Question: I have a four UITableView cell one after another. On iOS 10.3 the first cell is right after the status bar but in iOS 11 there is some space between the status bar and the first cell.

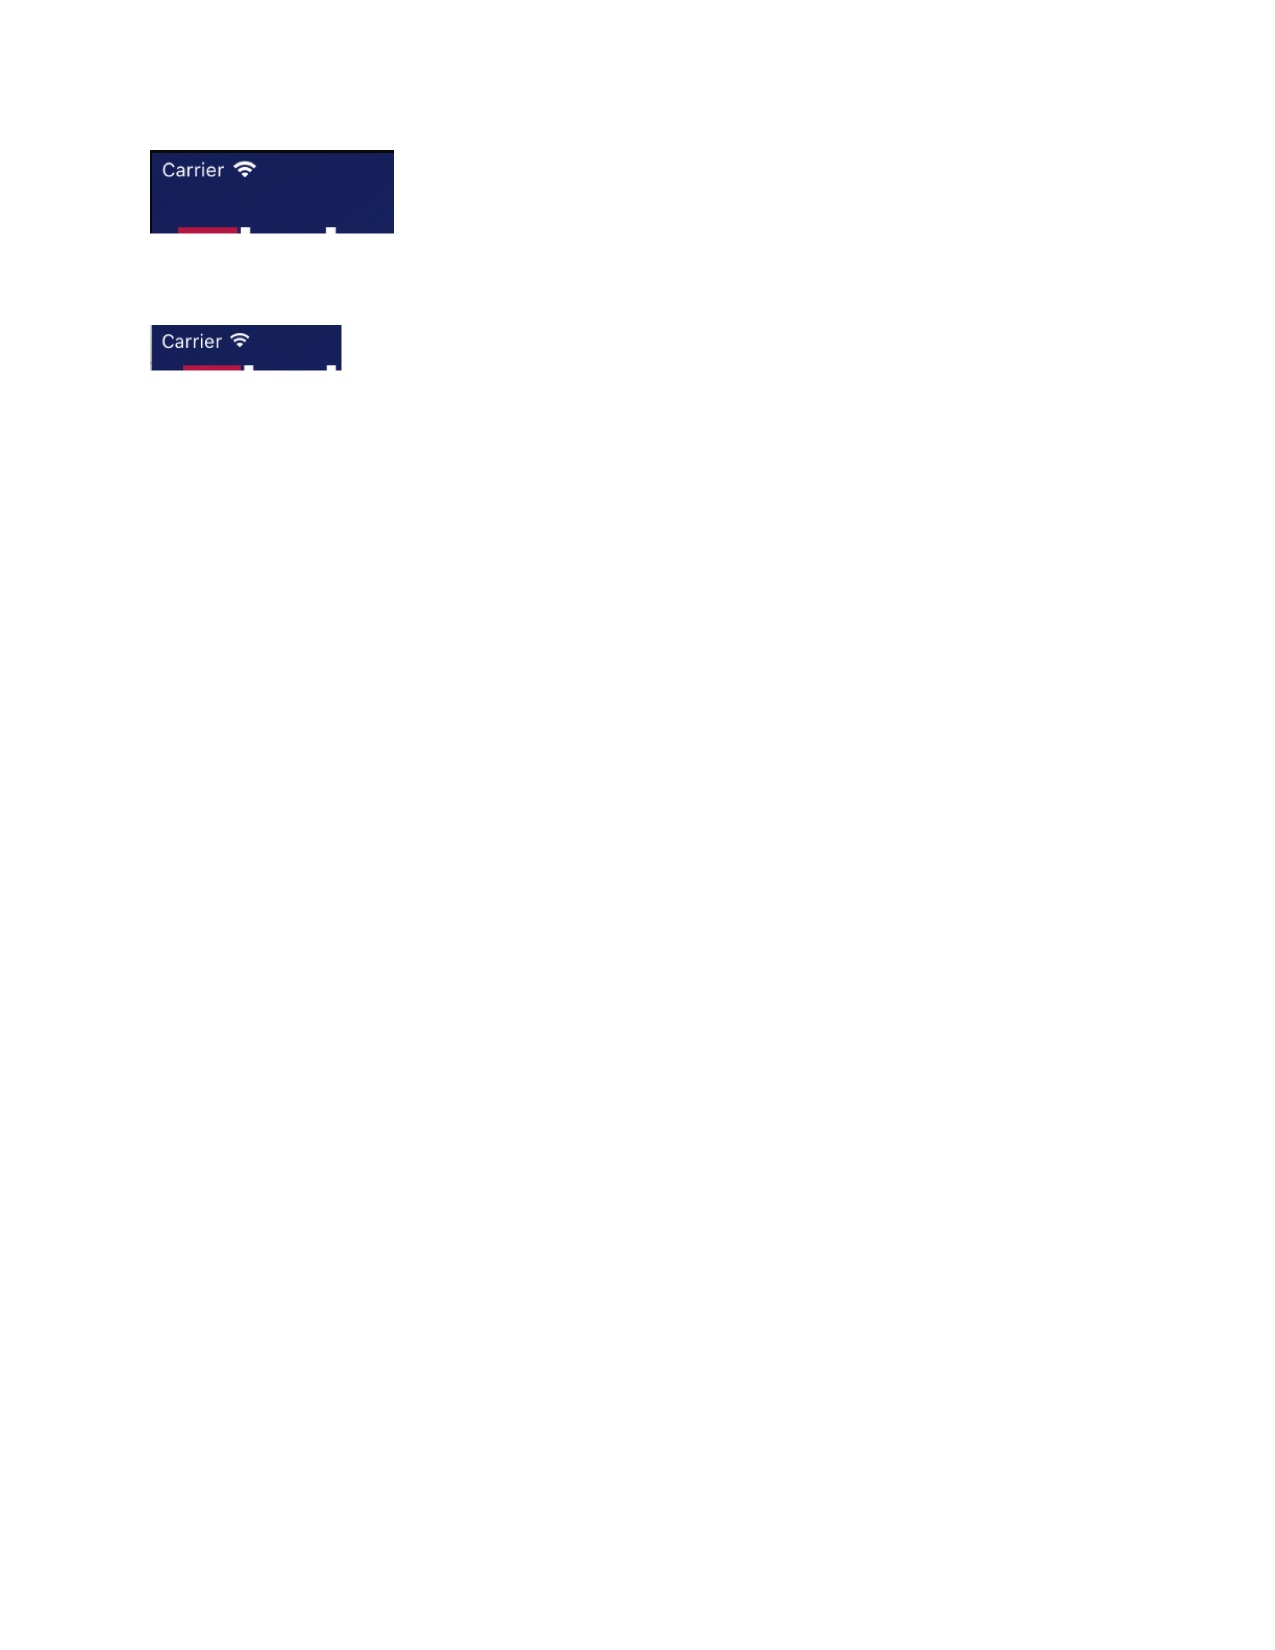
Answer: It might be due to newly introduced <URL>
By default is set to '.automatic' but it can be disabled switching it to '.never':
'''
if #available(iOS 11.0, *) {
tableView.contentInsetAdjustmentBehavior = UIScrollViewContentInsetAdjustmentBehavior.never
}
'''